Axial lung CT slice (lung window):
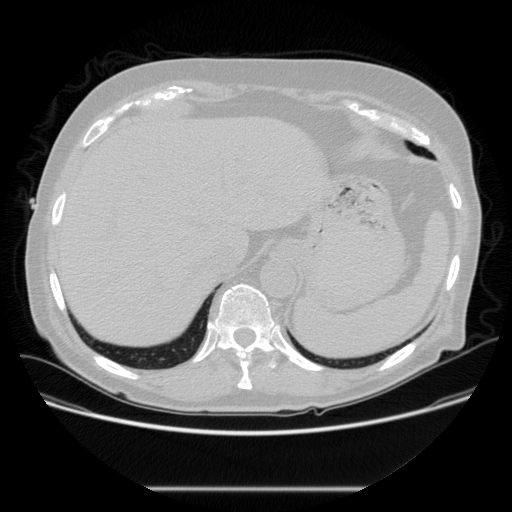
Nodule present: no